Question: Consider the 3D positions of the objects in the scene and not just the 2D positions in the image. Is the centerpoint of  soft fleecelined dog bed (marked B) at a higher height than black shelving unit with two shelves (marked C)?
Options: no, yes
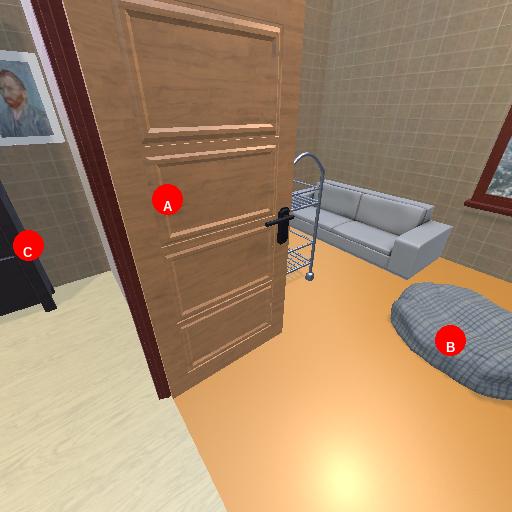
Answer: no